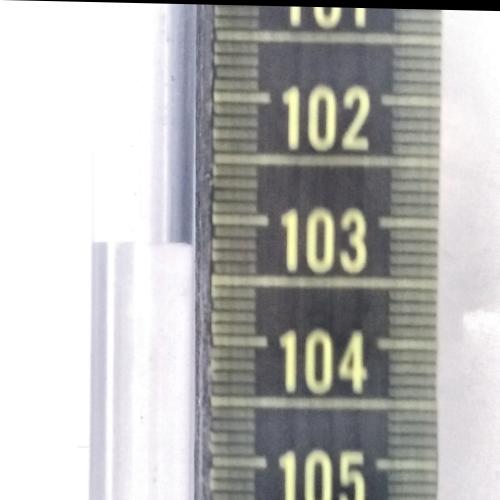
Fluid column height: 103.2 cm